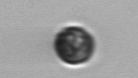
Label: Dinophyceae